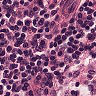
Metastatic tissue present: no